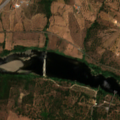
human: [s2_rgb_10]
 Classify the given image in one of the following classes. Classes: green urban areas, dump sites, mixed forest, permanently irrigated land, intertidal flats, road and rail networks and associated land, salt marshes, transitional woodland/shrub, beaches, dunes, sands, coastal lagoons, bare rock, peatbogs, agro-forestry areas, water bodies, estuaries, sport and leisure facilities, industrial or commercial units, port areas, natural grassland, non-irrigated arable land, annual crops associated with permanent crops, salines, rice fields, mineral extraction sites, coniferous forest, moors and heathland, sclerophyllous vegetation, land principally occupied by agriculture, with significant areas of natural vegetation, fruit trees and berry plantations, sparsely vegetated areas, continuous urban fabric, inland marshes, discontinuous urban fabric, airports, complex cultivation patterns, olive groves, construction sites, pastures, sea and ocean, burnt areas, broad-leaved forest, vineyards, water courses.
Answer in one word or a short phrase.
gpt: olive groves, broad-leaved forest, mixed forest, water courses